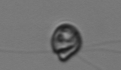
Label: flagellate_morphotype1